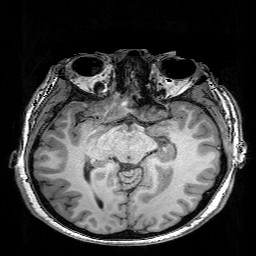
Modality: T1w
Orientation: coronal
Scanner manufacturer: siemens
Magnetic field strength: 3 T
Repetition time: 0.02 s
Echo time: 0.005 s